Question: I don't see a way through the website administration pages. If I am wrong, please correct me. Most of the searches I found, include ones on this site, said that TFS doesn't have anything built in to change the password.
I have users set up in their own group in Windows and those users have access to certain projects.
A user forgot his password so I was trying to reset it for him. I didn't find anything on the TFS administration webpages and the only place I know to change it is his user in Windows.
When I right click on the user and click change password, I get this message:

If I do it this way, will it update the TFS info? Is this the proper way to change the user's password in TFS 2013?
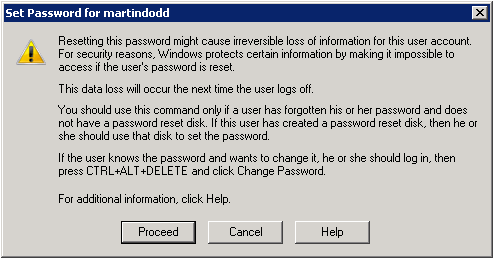
Answer: > TFS doesn't have anything built in to change the password.
Correct. Per <URL>, there are no authentication options 'local' to TFS itself. A standard implementation of Basic authentication uses Windows user accounts, so changing their Windows user credentials will work correctly in TFS.
This does not "update" TFS; TFS simply queries the respective authority in workgroup/domain environments, and authentication will be successful as long as the user's Windows credentials are entered correctly.